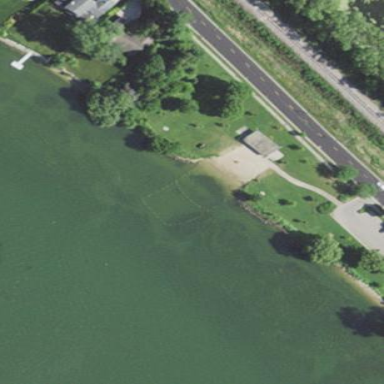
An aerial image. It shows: Swimming area within the leisure land.